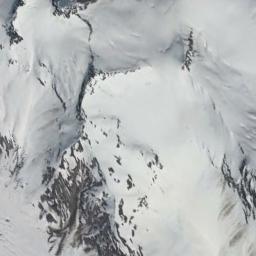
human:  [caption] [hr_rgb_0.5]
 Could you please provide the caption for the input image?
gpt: The snowberg is covered with snow and ice .

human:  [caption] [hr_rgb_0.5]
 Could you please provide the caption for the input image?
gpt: The snow berg is consist of bare land and white snow .

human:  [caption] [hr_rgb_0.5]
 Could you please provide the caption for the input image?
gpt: A snow-covered mountain covered in large areas .

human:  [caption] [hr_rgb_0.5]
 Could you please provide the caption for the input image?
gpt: A lot of snow is on the snowberg .

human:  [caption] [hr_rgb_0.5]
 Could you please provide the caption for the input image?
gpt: There are full of snow on the snowberg .